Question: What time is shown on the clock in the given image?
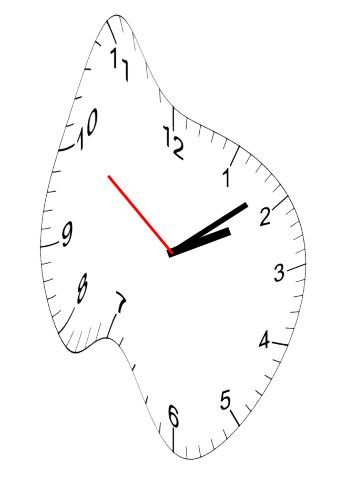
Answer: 02:08:51